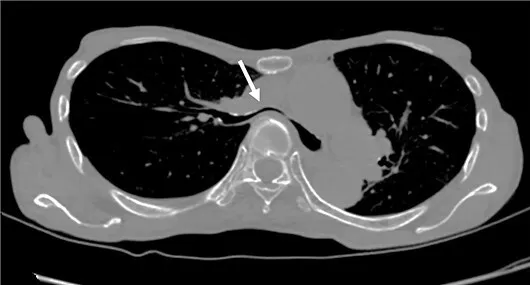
Chest CT findings of severe PE with stenosis of the right main bronchus. The right main bronchus was severely narrowed with a HI (HI) of 8.9 (arrow).
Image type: radiology (ct)